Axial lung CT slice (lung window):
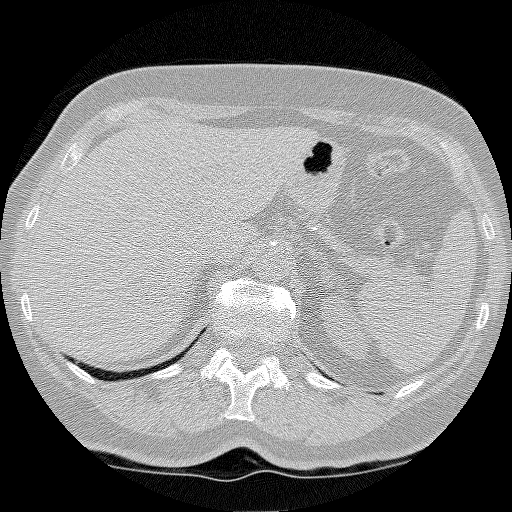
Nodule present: no